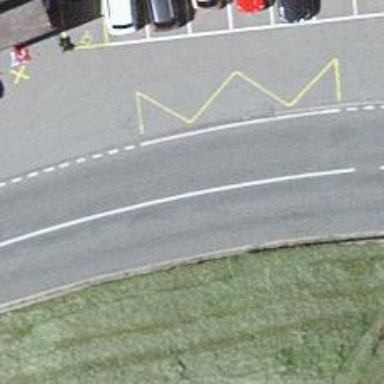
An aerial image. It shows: Bus stop with designated public transport stop position.